九年级 · 画法几何学
下列投影中，是平行投影的是 $(\quad)$
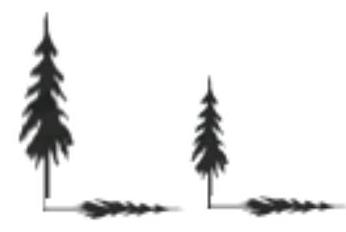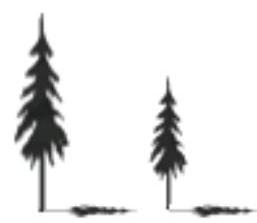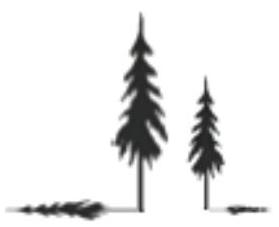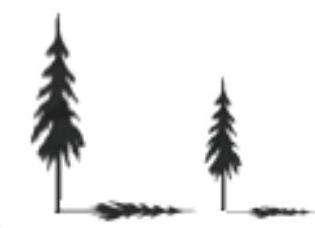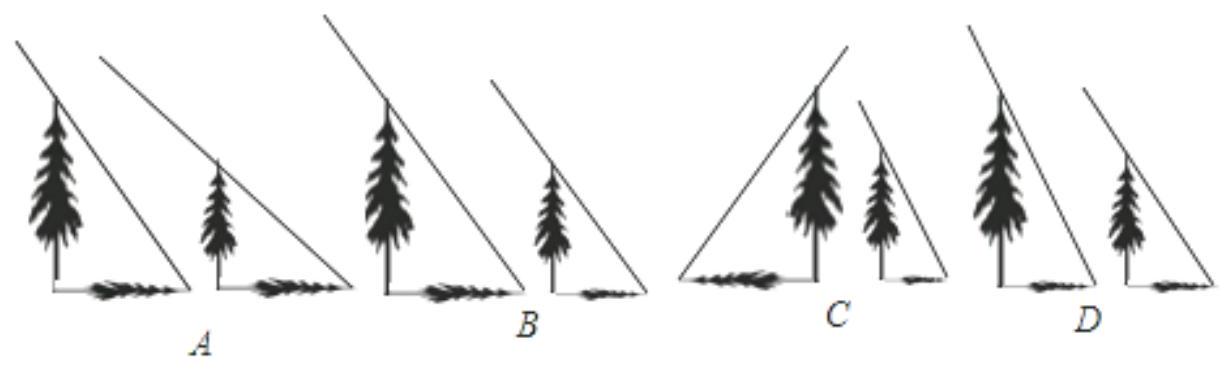
A.

B.

C.

D.

答案: B
解析: B

【解析】如图:

只有 $\mathrm{B}$ 中的投影线是平行的,
故选 B.